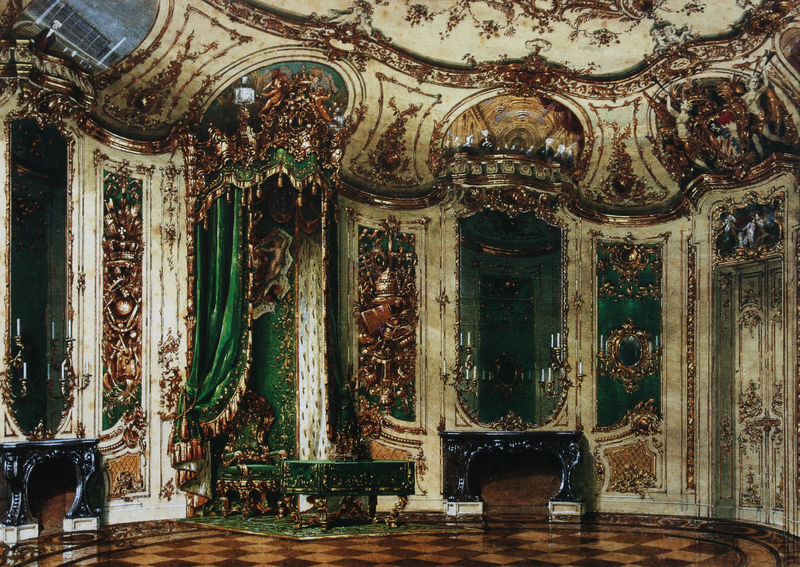
Titel: Entwurf zum Audienzzimmer von Linderhof
Künstler: Christian Jank
Schlagwörter: blau, weiß, gelb, grün, ocker, braun, frankreich, kariert, licht, lichter, raum, schmuck, schwarz, stuhl, tisch, tür, zimmer, rot, schloss, beige, karo, malerei, muster, ornament, schachbrett, schachbrettmuster, teppich, barock, sockel, innenraum, spiegel, vorhang, boden, fransen, gold, interieur, stoff, decke, innen, rokoko, kamin, kamine, balkon, arbeitszimmer, schreibtisch, sofa, parkett, saal, kaiser, könig, thron, salon, vorhänge, verzierung, kerze, bett, schlafzimmer, kerzen, leuchter, stuck, gemach, fussboden, karos, nische, burg, palast, fliesen, kerzenhalter, residenz, schlafgemach, baldachin, bommel, konsole, kabinett, fließen, vorhand, prunk, vergoldung, vertäfelung, himmelbett, palais, deckenmalerei, spätbarock, oel, barrock, cabinet, gemaelde, prunkvoll, smaragd, thronsaal, spiegelsaal, schlafsaal, muldengewölbe, plafond, luester, tapeserie, schlafkabinett, schloss#, grüner samtvorhang, weil